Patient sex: F
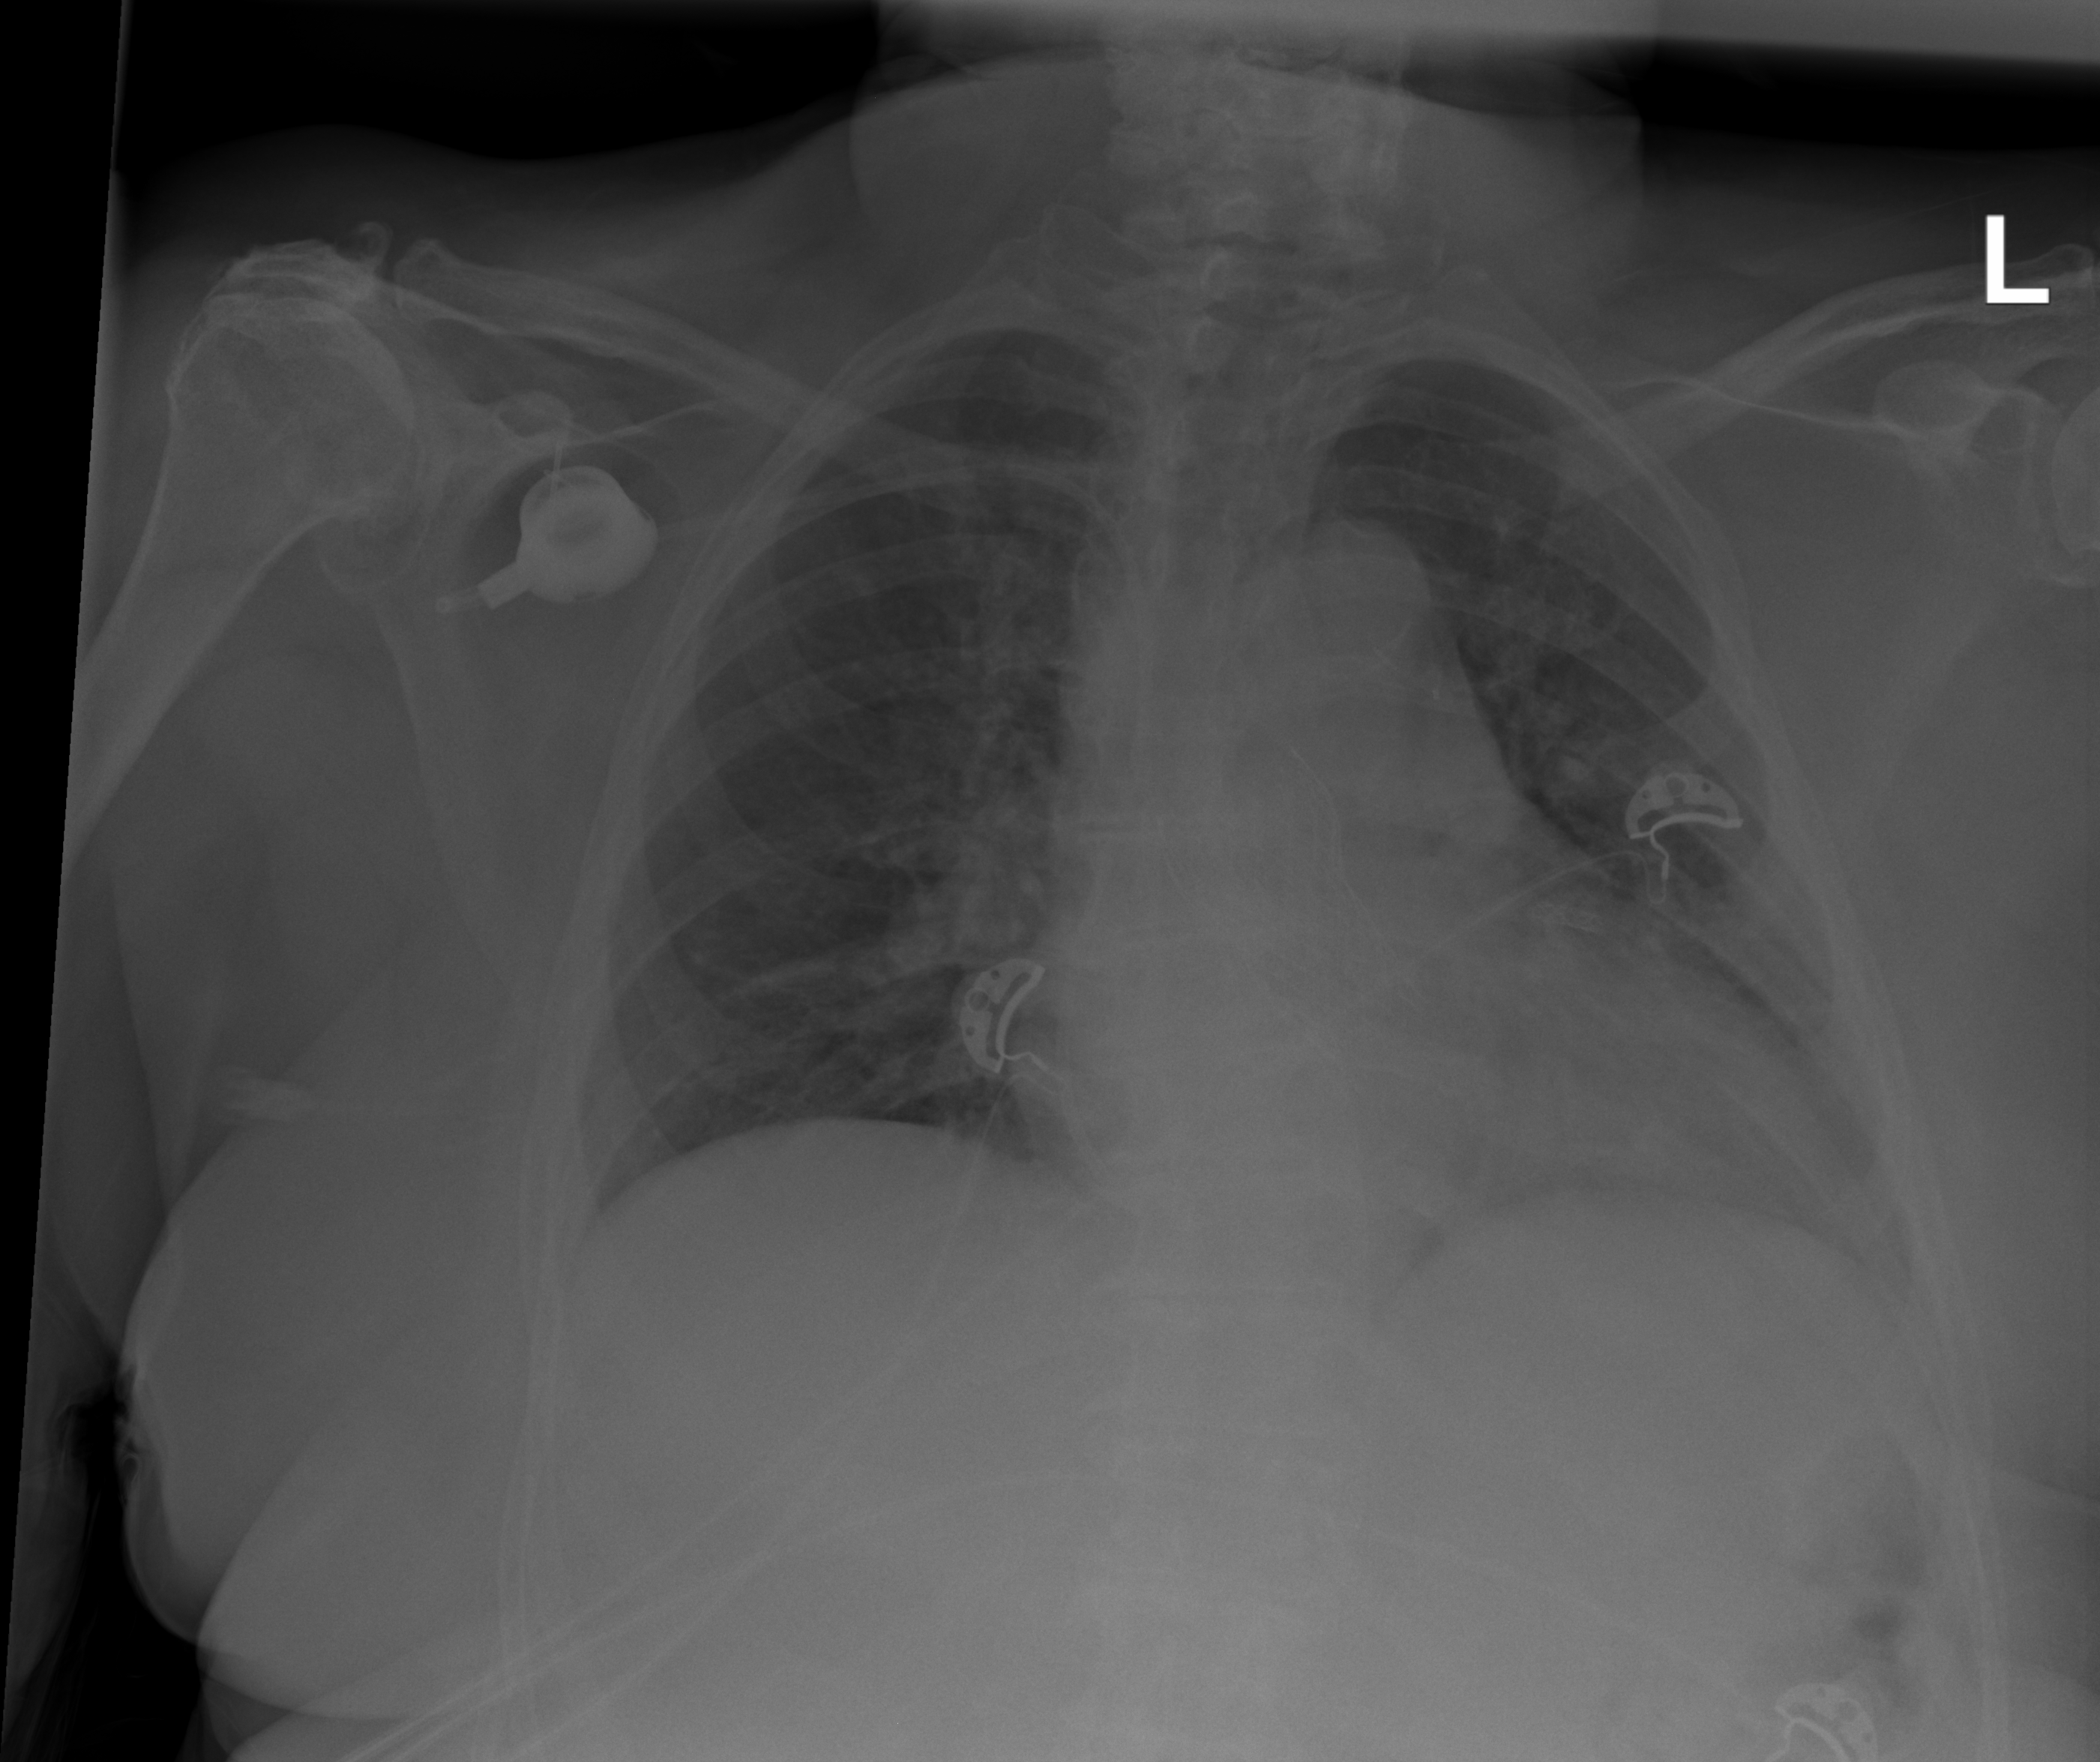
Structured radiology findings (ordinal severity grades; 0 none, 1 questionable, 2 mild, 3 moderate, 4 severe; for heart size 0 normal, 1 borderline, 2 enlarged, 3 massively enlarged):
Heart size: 2
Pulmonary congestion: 2
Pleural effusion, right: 0
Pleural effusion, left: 0
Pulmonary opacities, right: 0
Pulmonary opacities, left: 0
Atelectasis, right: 0
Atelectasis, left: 2